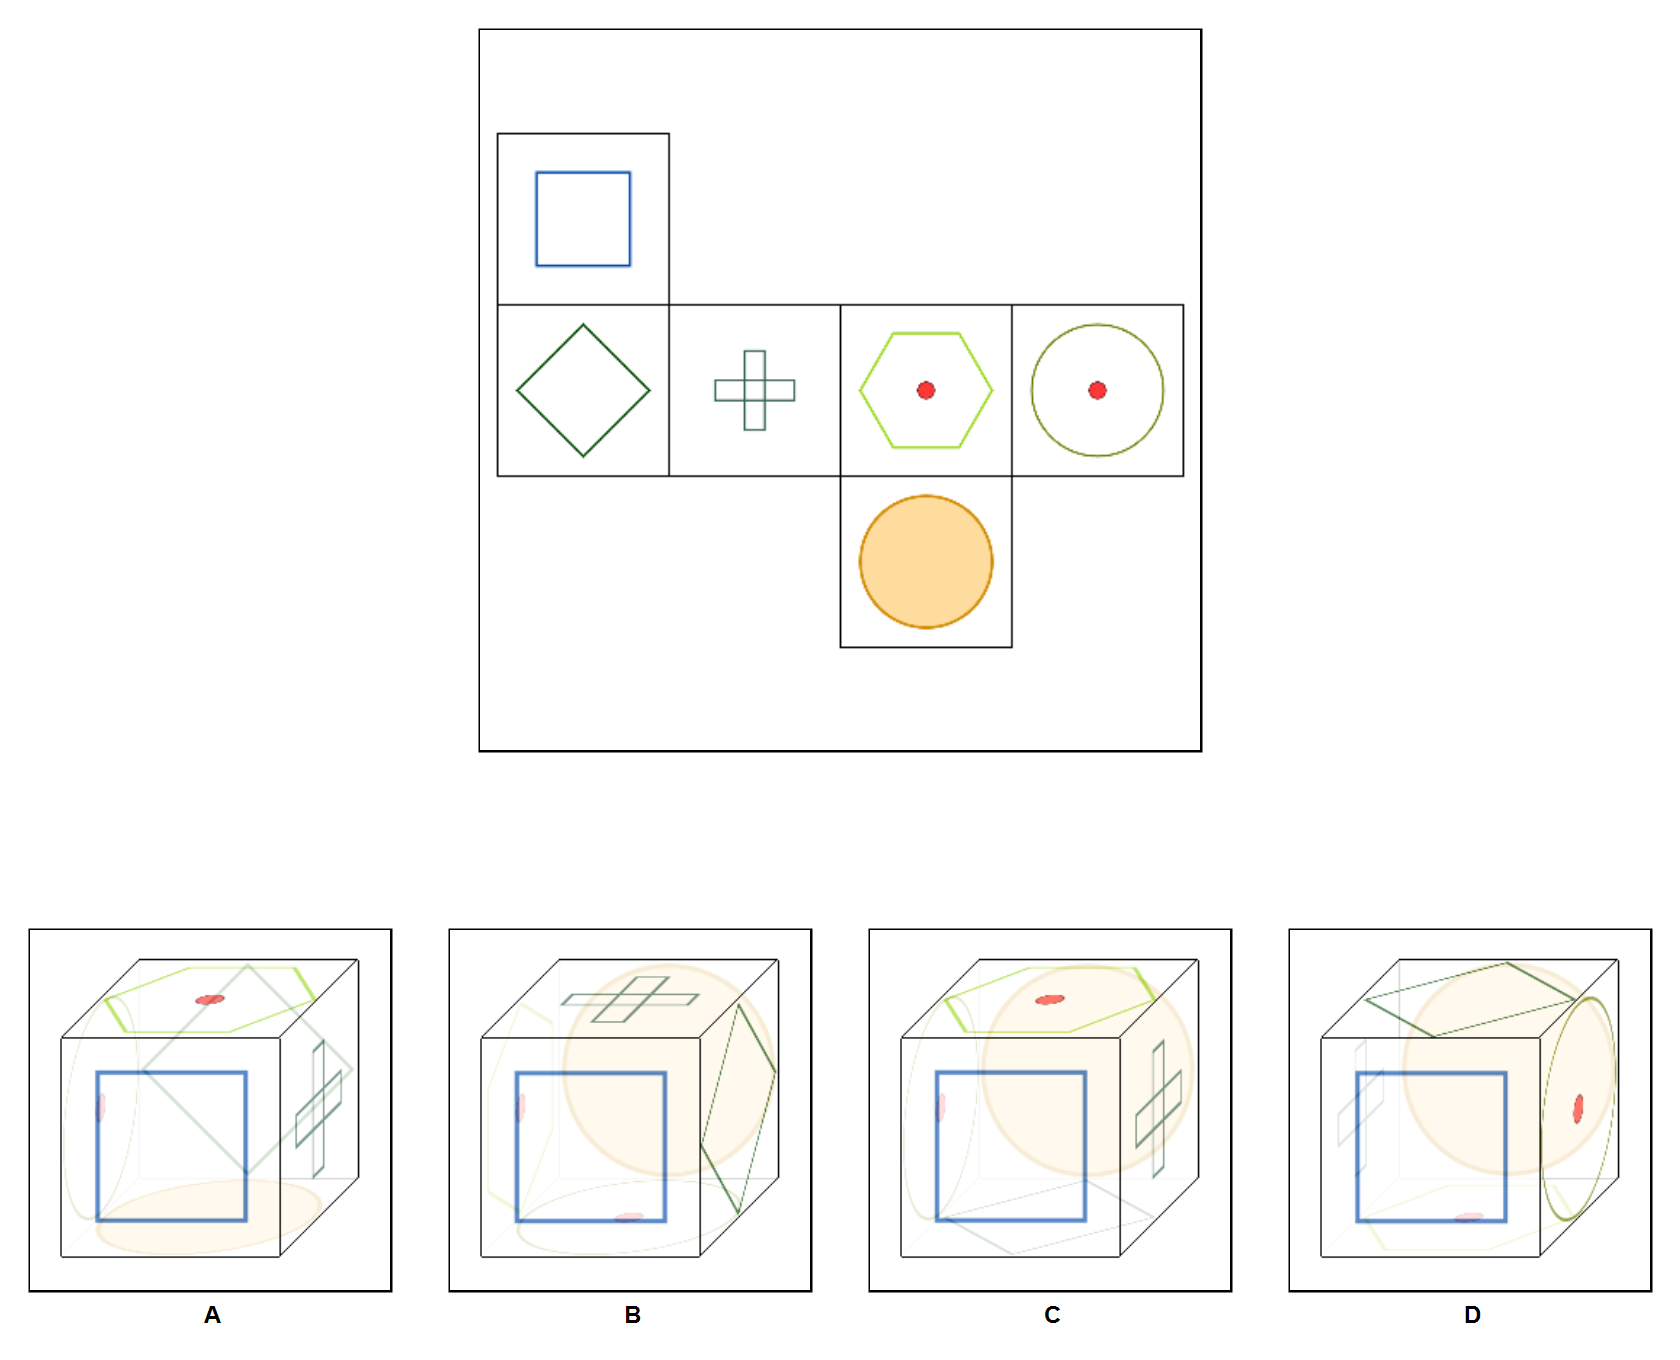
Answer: A